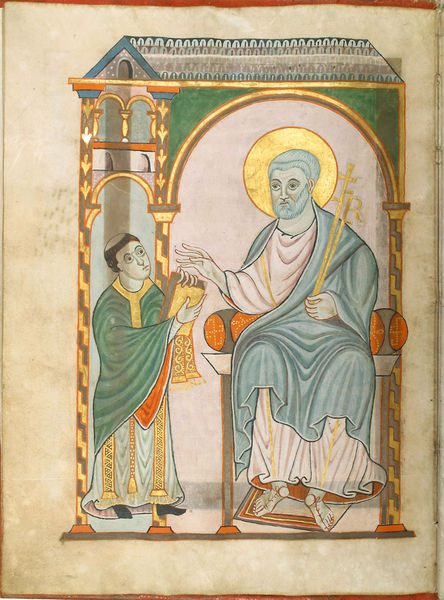
Titel: Gerocodex, Perikopenbuch
Institution: Darmstadt, Hessische Landesbibliothek
Schlagwörter: hand, grün, bunt, säulen, dach, malerei, hände, kirche, gewand, gold, farbig, schrift, thron, buch, kreuz, schnitt, seite, herrscher, kathedrale, pergament, heiligenschein, mittelalter, mönch, baldachin, heiliger, block, zepter, buchmalerei, geand, frabig